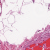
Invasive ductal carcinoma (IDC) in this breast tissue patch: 0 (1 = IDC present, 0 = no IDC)